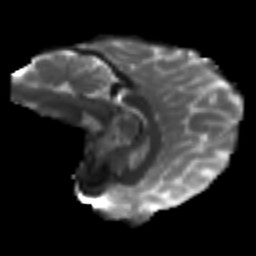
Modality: T2w
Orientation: sagittal
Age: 27
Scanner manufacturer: siemens
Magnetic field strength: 3 T
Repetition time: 4.52 s
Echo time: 0.084 s